Aerial crown-view tile of a tropical tree (Barro Colorado Island, Panama), acquired 20240813:
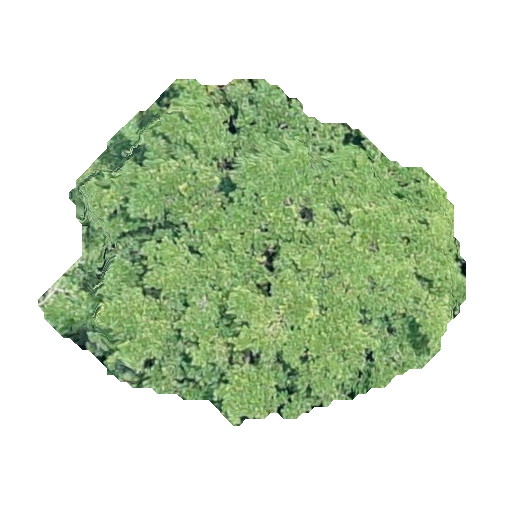
Species: Terminalia amazonia
GBIF accepted scientific name: Terminalia amazonica
Crown area: 155.057 m²